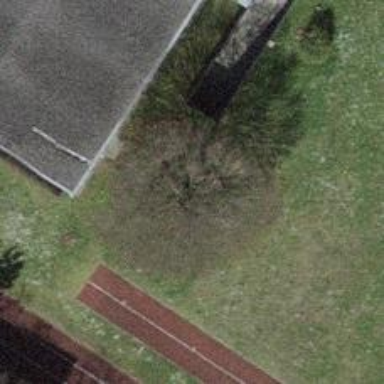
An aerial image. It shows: Broadleaved tree with lush leaves.